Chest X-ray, PA view. Patient: 30 years old, sex F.
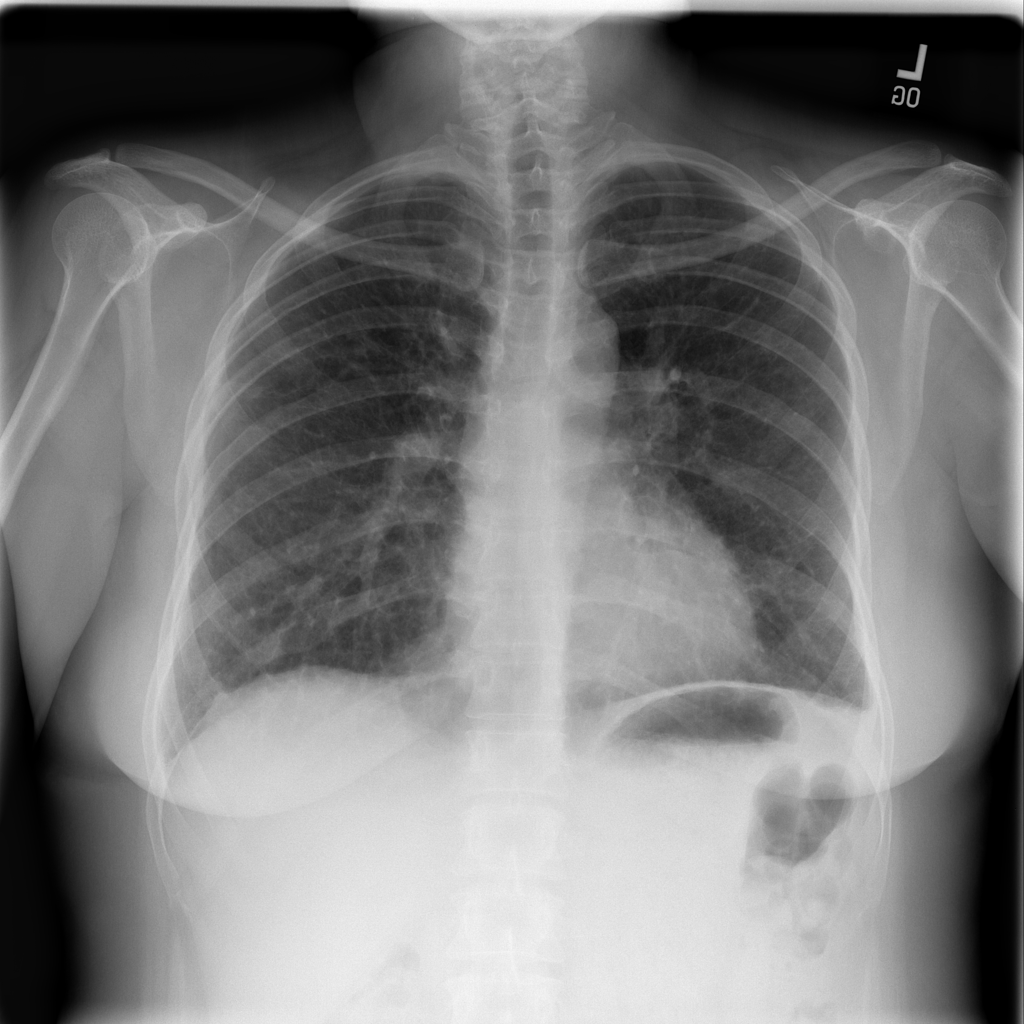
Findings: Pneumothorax